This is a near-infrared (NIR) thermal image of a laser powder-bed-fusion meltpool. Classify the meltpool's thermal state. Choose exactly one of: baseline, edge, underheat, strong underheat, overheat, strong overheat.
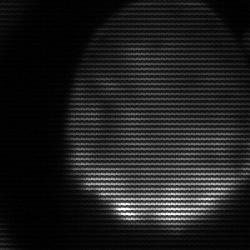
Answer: edge